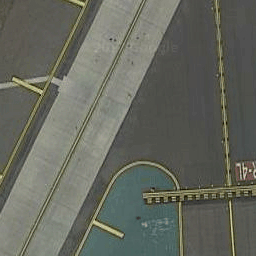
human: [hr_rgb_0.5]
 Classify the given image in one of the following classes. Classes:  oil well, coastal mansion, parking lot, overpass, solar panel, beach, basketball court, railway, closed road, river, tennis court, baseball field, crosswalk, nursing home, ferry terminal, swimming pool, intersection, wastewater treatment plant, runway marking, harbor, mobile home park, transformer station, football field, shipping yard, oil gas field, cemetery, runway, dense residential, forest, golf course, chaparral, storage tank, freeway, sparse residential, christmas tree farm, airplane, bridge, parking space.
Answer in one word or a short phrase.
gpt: runway marking